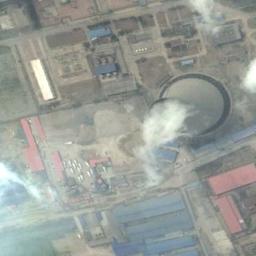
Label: thermal_power_station